Question: I am running 'Magento CE 1.7.0.2' and I want to apply below two patches.
'''
PATCH_SUPEE-5345_CE_1.7.0.2_v1-2015-02-10-08-11-22.sh
PATCH_SUPEE-1533_EE_1.12.x_v1-2015-02-10-08-19-16.sh
'''
I am running below command to apply first patch.
'''
sh PATCH_SUPEE-5345_CE_1.7.0.2_v1-2015-02-10-08-11-22.sh
'''
But it shows me with some errors shown in below screen.

Can you please tell me what is the issue and how to resolve it?
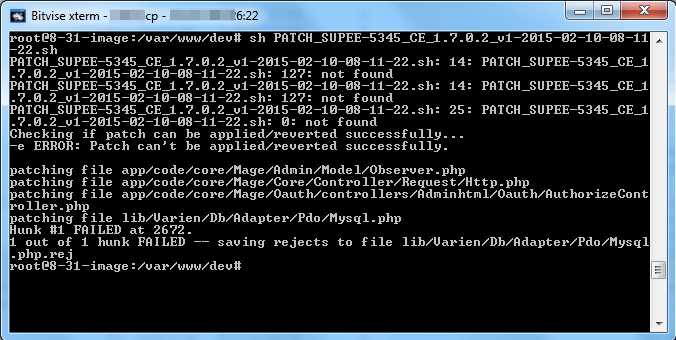
Answer: This error mean what your file have some modifications.This is last file which should be changed by patch so you can patch it manually:
1. Open lib/Varien/Db/Adapter/Pdo/Mysql.php in some editor and go to the line 2672. Near this line you find next code block: $query = '';
if (is_array($condition)) {
if (isset($condition['field_expr'])) {
$fieldName = str_replace('#?', $this->quoteIdentifier($fieldName), $condition['field_expr']);
unset($condition['field_expr']);
}
$key = key(array_intersect_key($condition, $conditionKeyMap));
2. Remove this part: if (isset($condition['field_expr'])) {
$fieldName = str_replace('#?', $this->quoteIdentifier($fieldName), $condition['field_expr']);
unset($condition['field_expr']);
}
3. Save the file. Patching done.